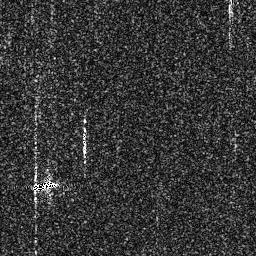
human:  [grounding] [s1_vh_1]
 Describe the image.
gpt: In the satellite image, there is  <ref>1 small ship </ref> <box>[[10, 69, 22, 74, 0]]</box> located at bottom left.